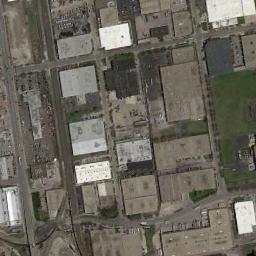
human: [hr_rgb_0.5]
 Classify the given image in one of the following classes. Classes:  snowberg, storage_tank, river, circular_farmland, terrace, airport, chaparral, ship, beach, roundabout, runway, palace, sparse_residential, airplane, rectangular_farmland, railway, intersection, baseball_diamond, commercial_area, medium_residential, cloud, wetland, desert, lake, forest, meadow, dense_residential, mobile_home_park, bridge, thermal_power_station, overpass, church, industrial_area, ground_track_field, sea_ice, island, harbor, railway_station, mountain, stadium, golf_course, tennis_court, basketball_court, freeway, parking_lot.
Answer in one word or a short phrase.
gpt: industrial_area